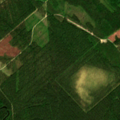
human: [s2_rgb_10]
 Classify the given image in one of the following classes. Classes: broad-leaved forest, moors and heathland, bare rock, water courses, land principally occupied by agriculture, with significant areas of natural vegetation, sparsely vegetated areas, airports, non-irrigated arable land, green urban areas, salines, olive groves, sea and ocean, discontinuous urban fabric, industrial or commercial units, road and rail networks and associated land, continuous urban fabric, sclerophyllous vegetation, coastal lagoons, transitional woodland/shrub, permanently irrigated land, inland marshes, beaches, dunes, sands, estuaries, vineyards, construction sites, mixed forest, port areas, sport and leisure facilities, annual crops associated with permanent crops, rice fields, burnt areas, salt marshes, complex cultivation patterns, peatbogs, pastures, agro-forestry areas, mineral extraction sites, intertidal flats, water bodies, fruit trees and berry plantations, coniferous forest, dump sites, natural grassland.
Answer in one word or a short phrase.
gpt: coniferous forest, mixed forest